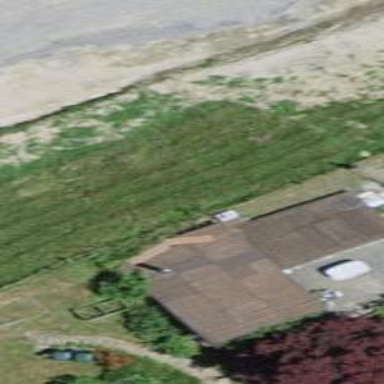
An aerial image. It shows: Shed building.